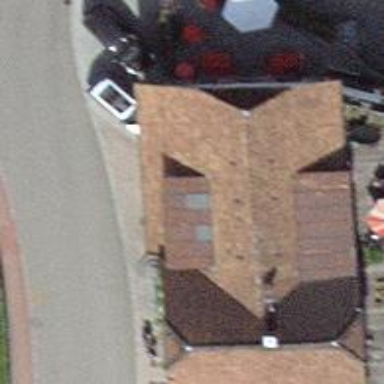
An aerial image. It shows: Restaurant.